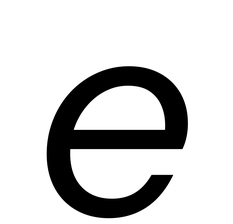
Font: InstrumentSans-Italic_Italic